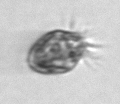
Label: Ciliophora